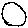
Label: circle